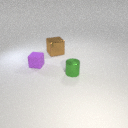
small green metal cylinder in front of small purple rubber cube